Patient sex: M
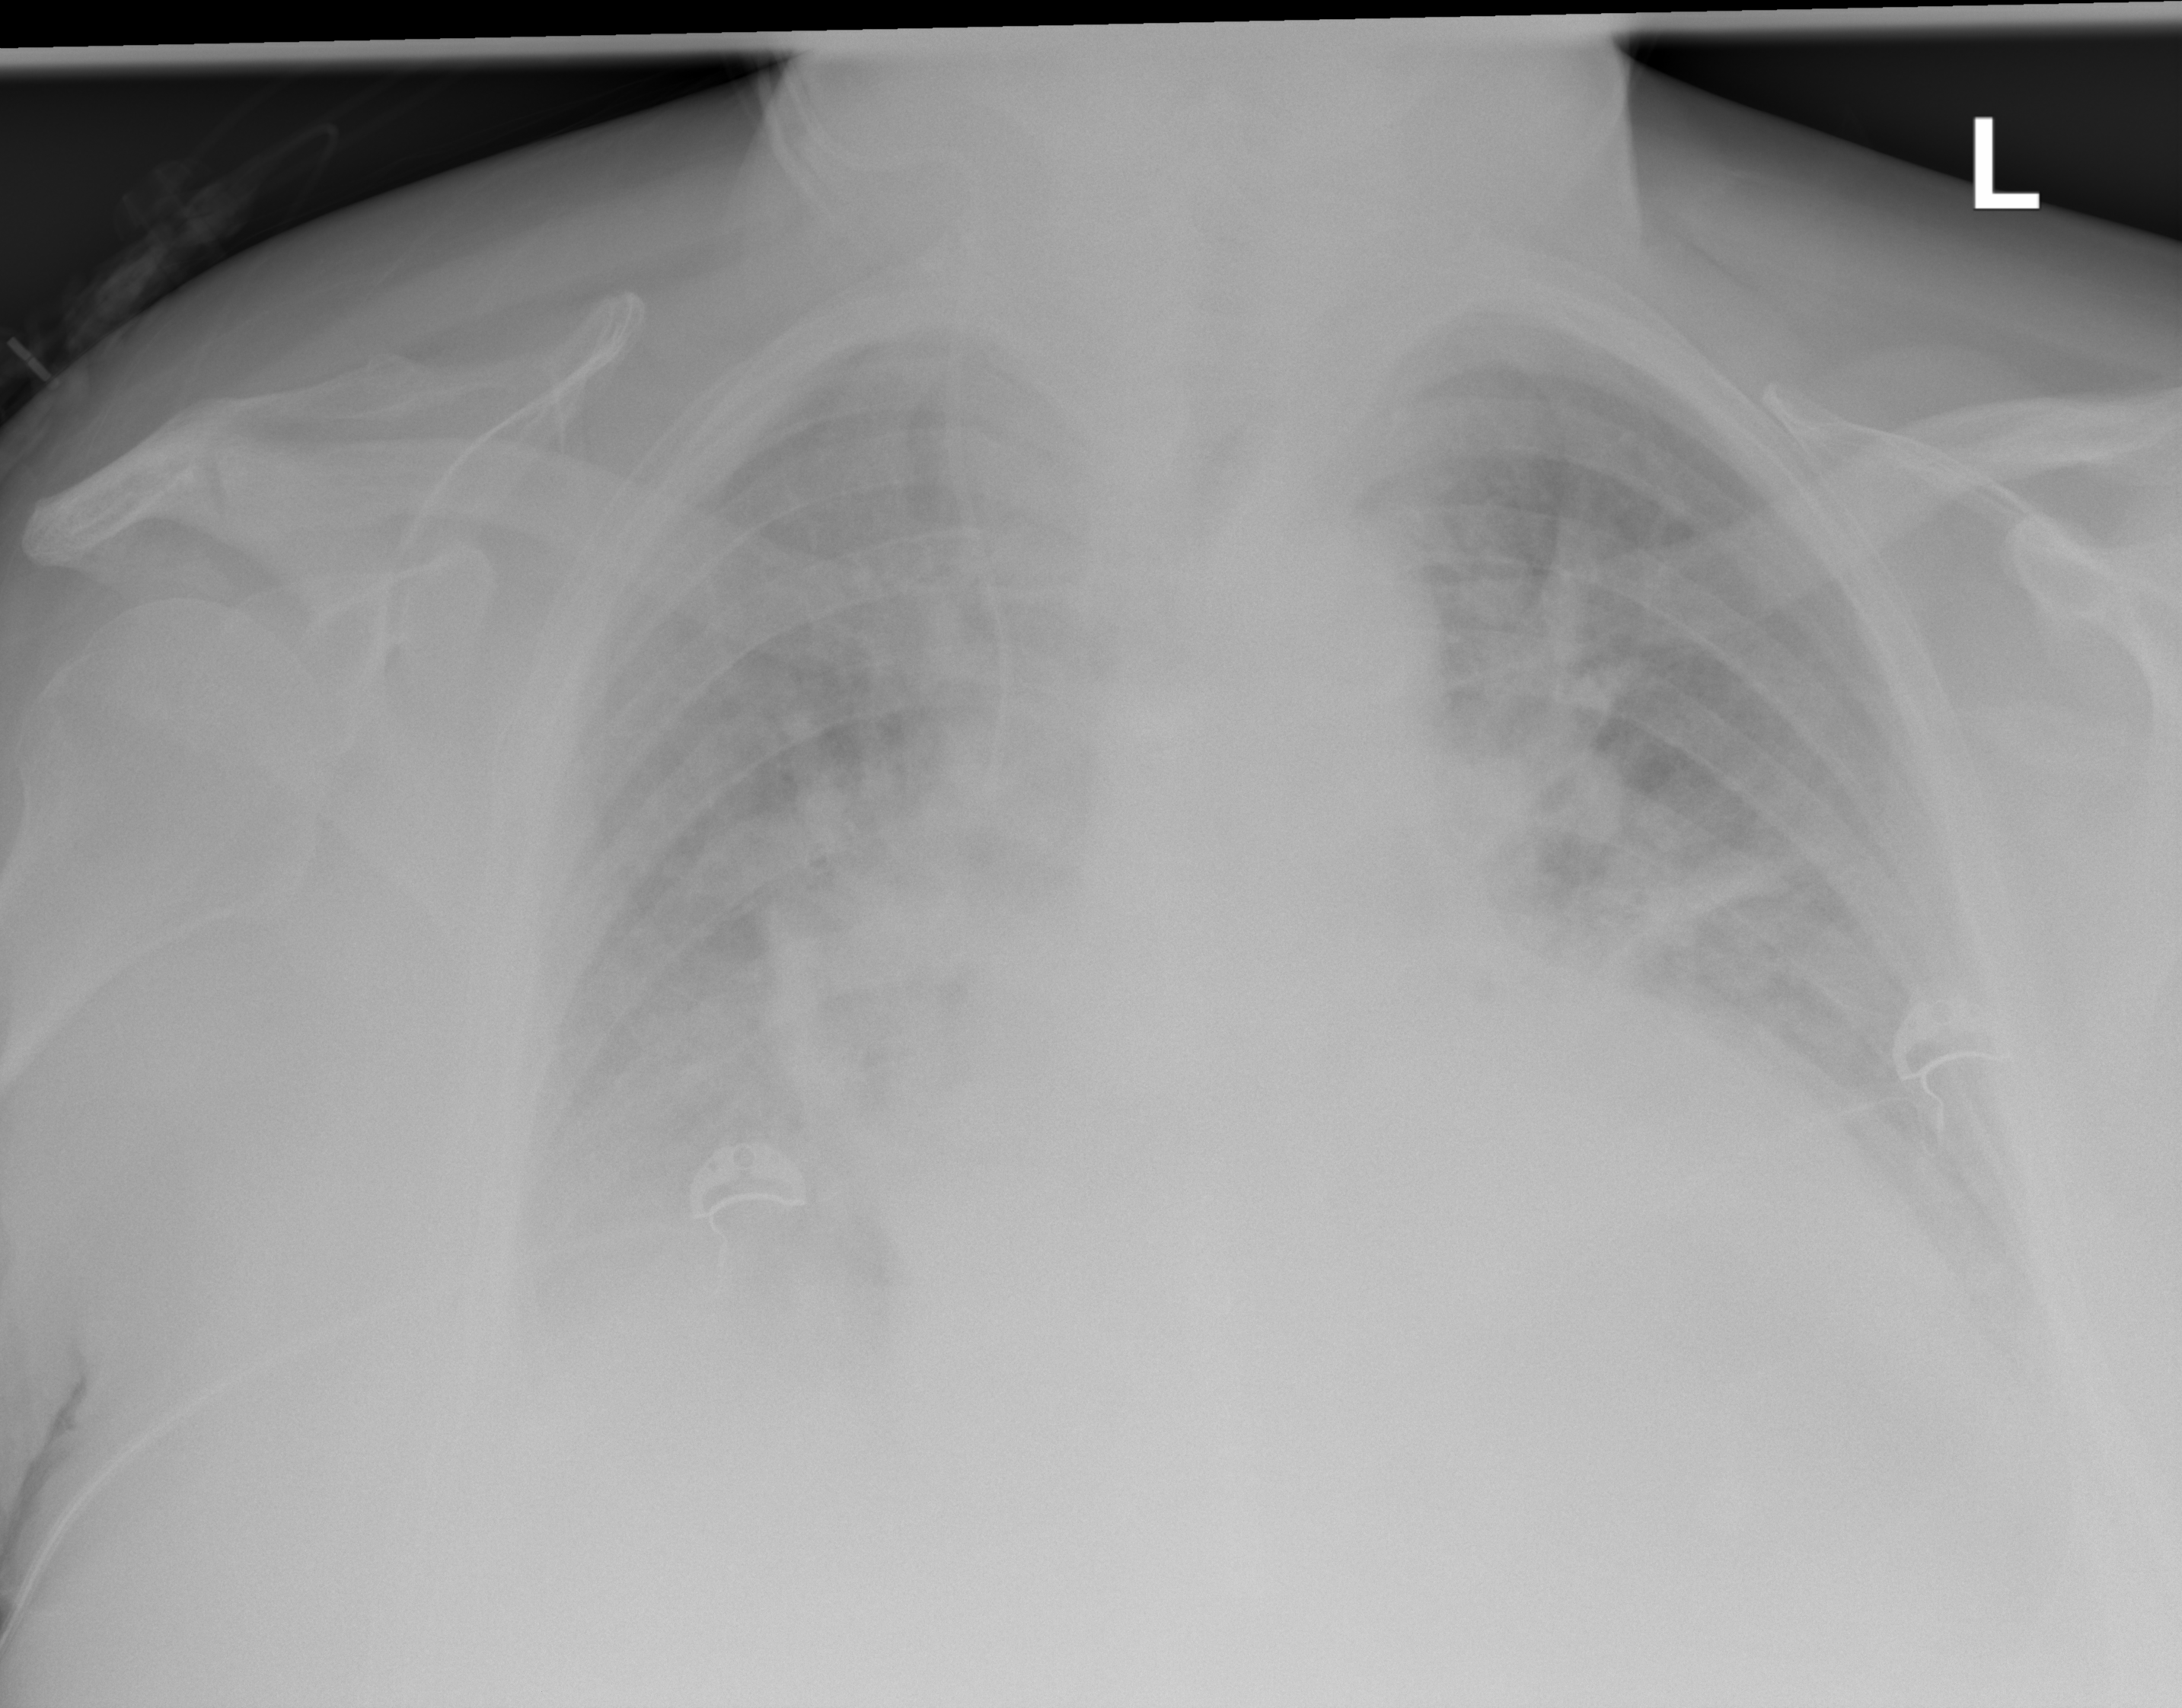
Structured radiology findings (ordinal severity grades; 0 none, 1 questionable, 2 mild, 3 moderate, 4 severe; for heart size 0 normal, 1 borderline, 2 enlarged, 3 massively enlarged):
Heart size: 3
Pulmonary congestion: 3
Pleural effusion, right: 2
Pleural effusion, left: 2
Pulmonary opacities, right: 3
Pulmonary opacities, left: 2
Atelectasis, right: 2
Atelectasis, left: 2